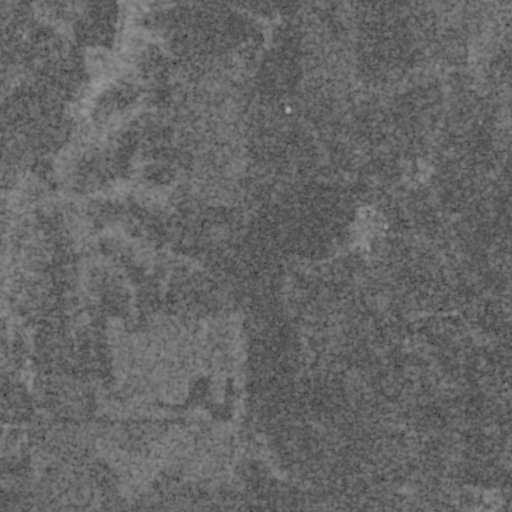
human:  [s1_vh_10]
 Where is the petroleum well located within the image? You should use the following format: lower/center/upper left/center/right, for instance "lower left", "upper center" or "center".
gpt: The petroleum well is located in the upper center of the image.
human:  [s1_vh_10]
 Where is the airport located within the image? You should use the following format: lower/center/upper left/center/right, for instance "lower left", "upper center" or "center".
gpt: There is no airport in the image.

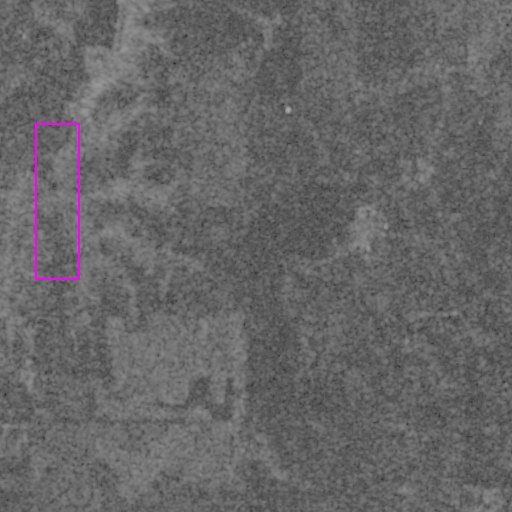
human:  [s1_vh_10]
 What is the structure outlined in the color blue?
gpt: There is no blue outline.
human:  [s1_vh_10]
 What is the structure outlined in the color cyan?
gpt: There is no structure outlined in cyan.